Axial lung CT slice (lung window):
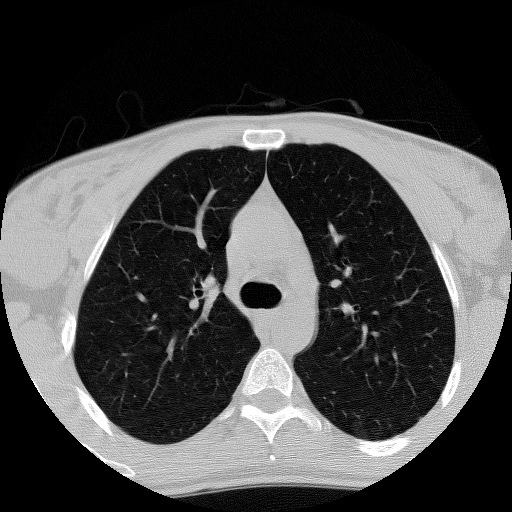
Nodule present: no